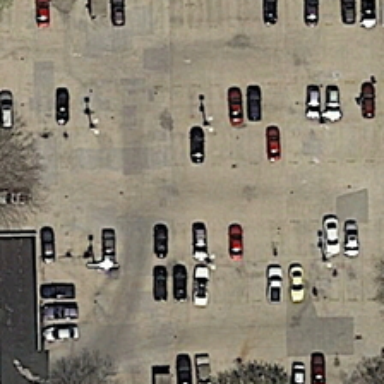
Some cars are scattered in a parking lot near several green trees .